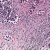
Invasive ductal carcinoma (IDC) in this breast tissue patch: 1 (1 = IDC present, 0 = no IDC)